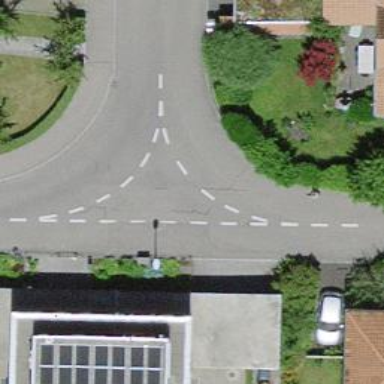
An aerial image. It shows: Living street.